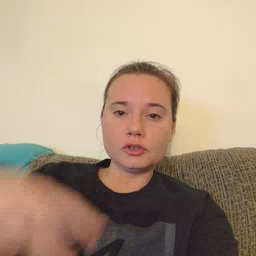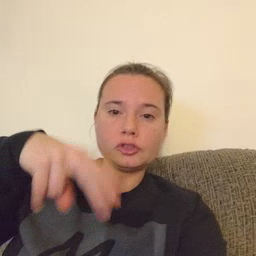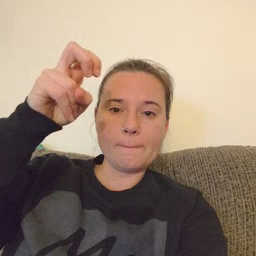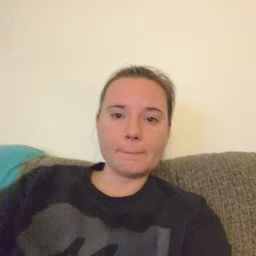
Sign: jump